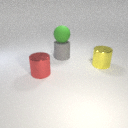
large green rubber sphere above large gray rubber cylinder